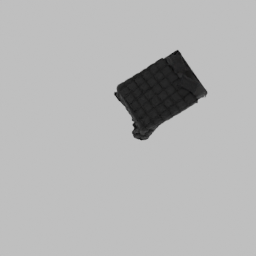
Label: furniture